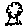
Label: tree